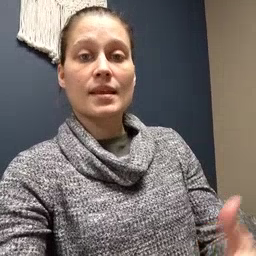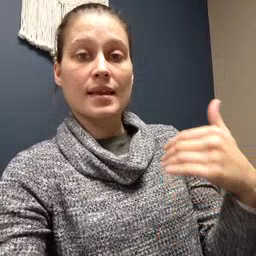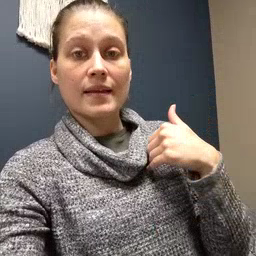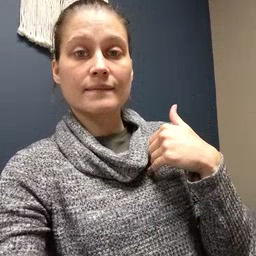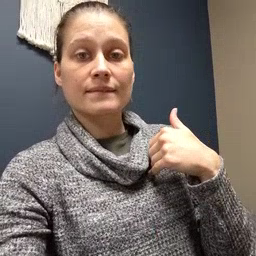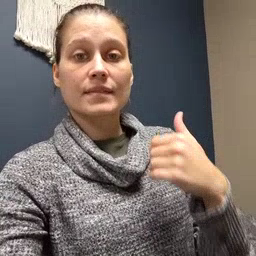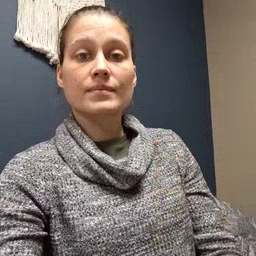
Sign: have